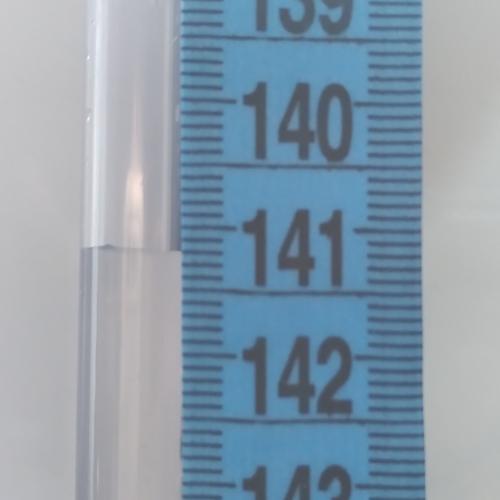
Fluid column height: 141.2 cm